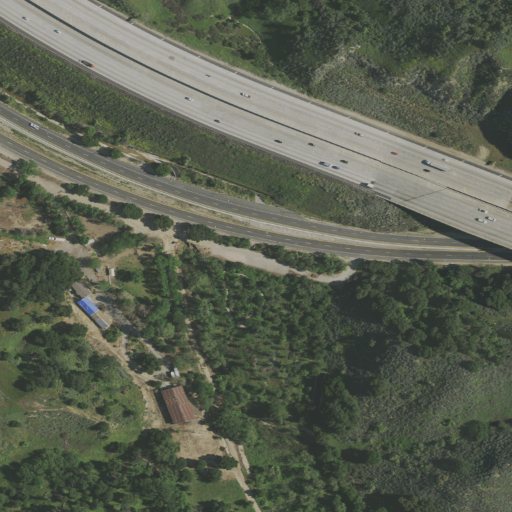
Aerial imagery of valley in California named Rice Canyon containing shrub, low intensity development, open development, medium intensity development, high intensity development, evergreen forest, and mixed forest